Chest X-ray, PA view. Patient: 51 years old, sex F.
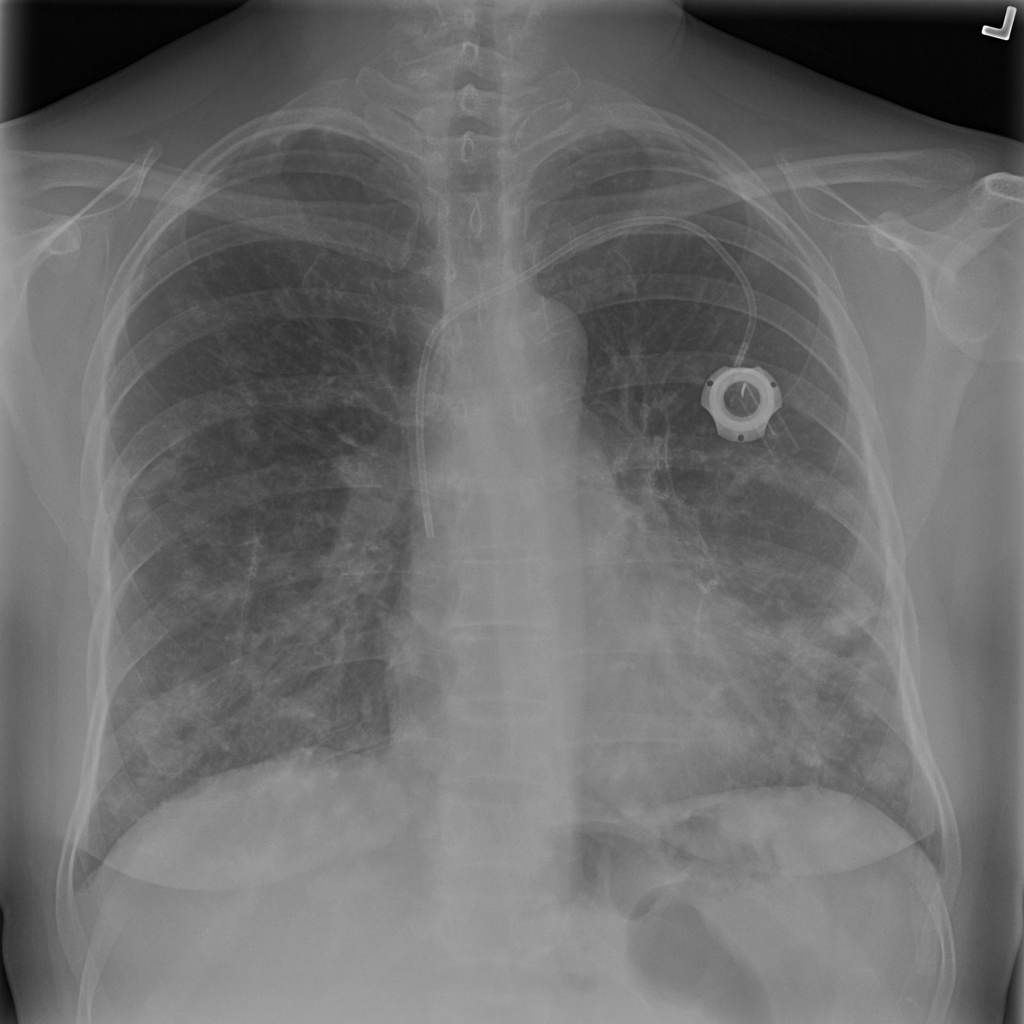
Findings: Infiltration, Mass